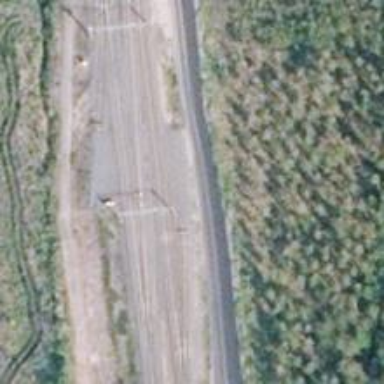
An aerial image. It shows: Railway crossover.